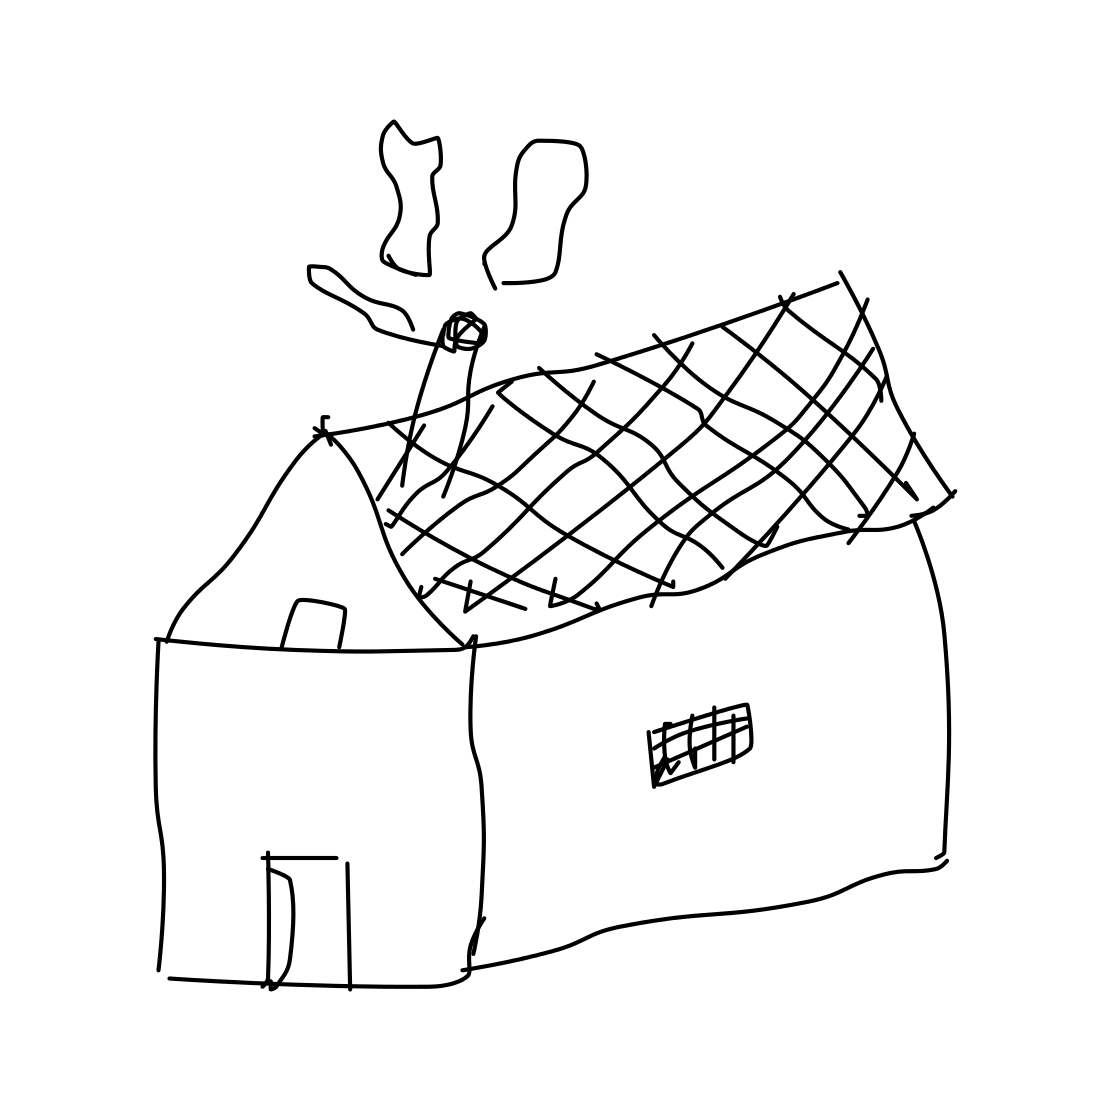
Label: house